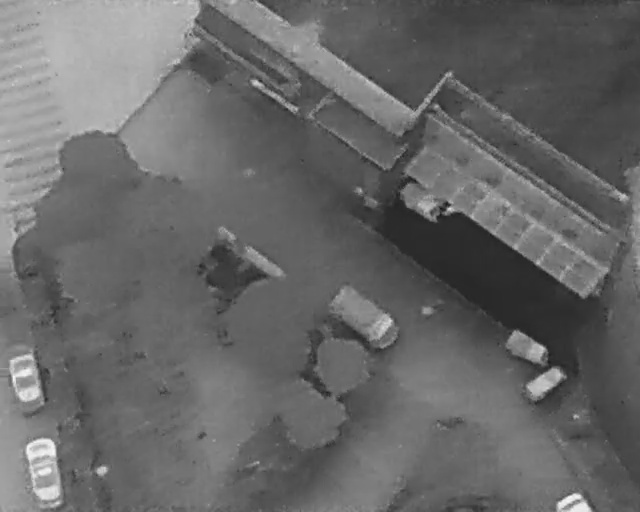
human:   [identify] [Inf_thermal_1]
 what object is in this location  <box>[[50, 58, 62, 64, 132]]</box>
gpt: <ref>1 medium car at the center</ref>

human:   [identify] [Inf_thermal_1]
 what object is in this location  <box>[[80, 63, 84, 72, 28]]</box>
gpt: <ref>1 medium car at the right</ref>

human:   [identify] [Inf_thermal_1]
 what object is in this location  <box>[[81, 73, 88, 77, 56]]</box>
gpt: <ref>1 medium car at the bottom right</ref>